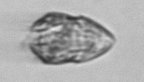
Label: Strombidium_morphotype1